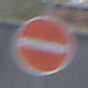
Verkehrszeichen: VerbotDerEinfahrt
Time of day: MorningAfternoon
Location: Outdoor (Urban)
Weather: Overcast
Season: NotSpecified
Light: Natural